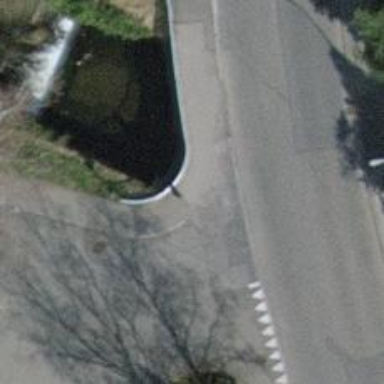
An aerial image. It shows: Sidewalk bridge over footway.